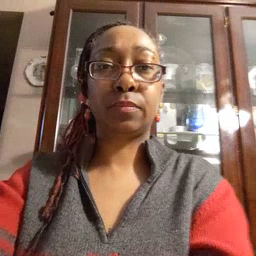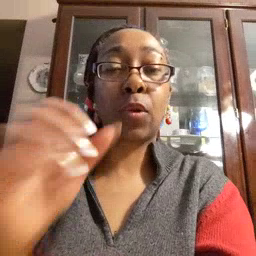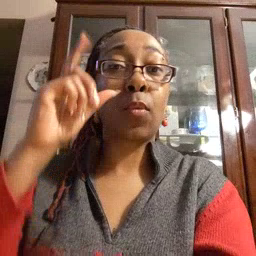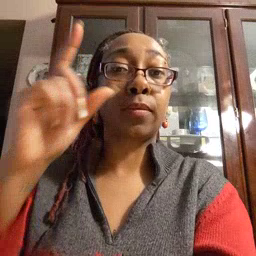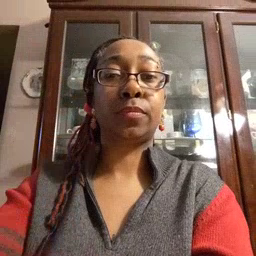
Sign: wake